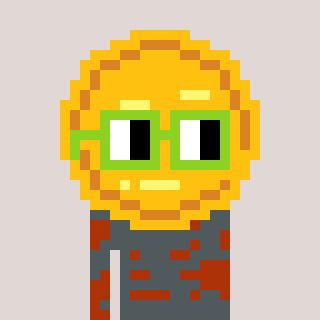
a pixel art character with square light green glasses, a medal-shaped head and a hotbrown-colored body on a warm background